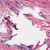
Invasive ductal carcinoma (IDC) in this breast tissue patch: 0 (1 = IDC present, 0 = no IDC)